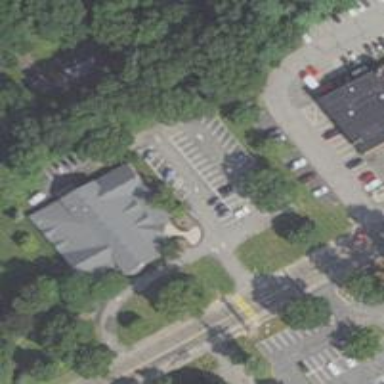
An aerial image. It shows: Building that serves as library.